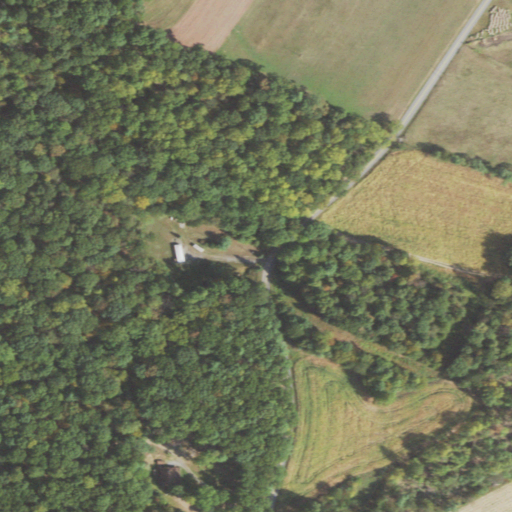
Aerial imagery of valley in Pennsylvania named Slippery Elm Hollow containing deciduous forest, pasture, open development, mixed forest, and low intensity development